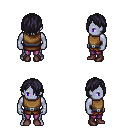
a pixel art fantasy rpg character, male body template, dark elf, purple skin, leather chest armor, magenta pants, raven bangs hairstyle, maroon shoes, four views (front, back, left, right), 2x2 character sprite sheet, small pixel art, hard edges, no anti-aliasing